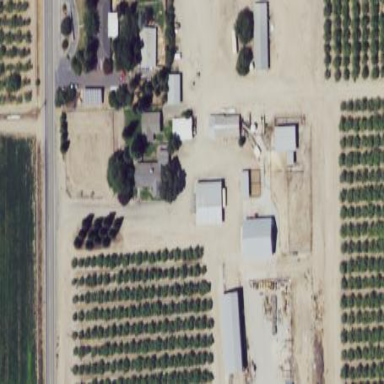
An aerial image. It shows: Farmyard area.